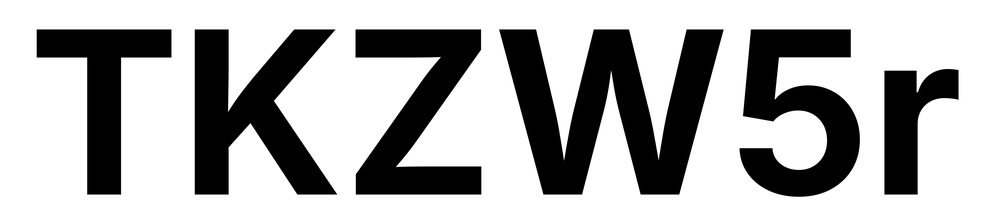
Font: Inter_Bold